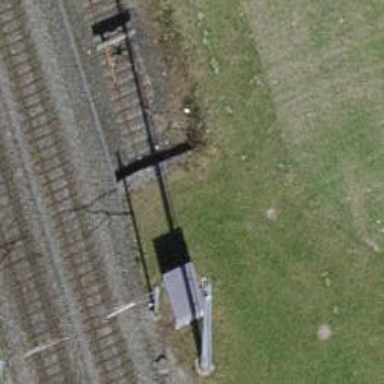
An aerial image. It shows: Railway spur service.